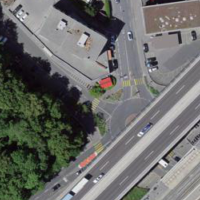
EUNIS habitat code: 57
Species observed at this site:
Aesculus hippocastanum